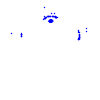
Particle: kaon